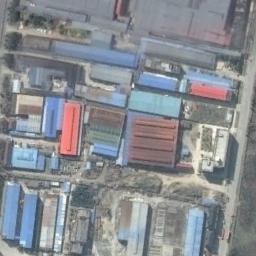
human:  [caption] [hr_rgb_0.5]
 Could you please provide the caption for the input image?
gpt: The industrial area has some strip workshops of different colors .

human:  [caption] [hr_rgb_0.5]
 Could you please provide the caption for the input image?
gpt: There are many houses of different shapes and sizes in the industrial zone .

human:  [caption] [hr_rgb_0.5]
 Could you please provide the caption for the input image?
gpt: Plants and roads in an industrial area .

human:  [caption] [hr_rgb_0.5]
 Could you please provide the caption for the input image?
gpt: There are many buildings of different sizes in the industrial area .

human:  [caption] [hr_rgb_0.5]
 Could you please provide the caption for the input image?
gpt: There are some blue buildings and red buildings on the industrial area .